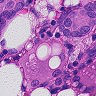
Metastatic tissue present: yes